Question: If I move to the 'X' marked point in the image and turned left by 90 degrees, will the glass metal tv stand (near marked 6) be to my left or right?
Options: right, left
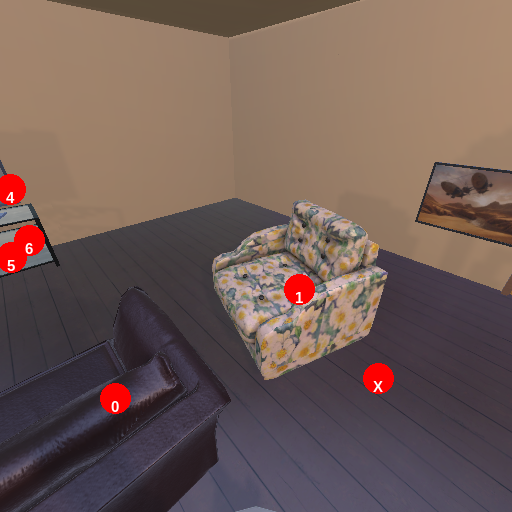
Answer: right